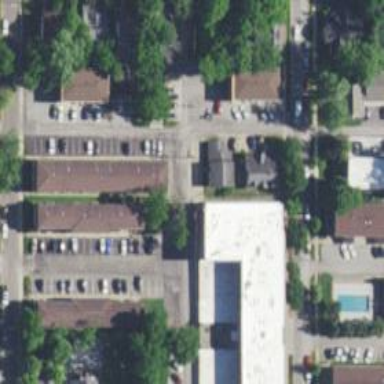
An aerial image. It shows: Alleyway designated as service road.